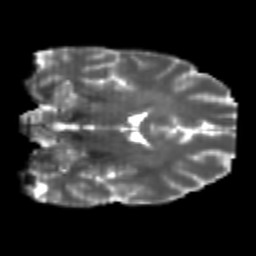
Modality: T2w
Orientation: coronal
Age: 22
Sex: male
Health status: healthy
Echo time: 0.074 s